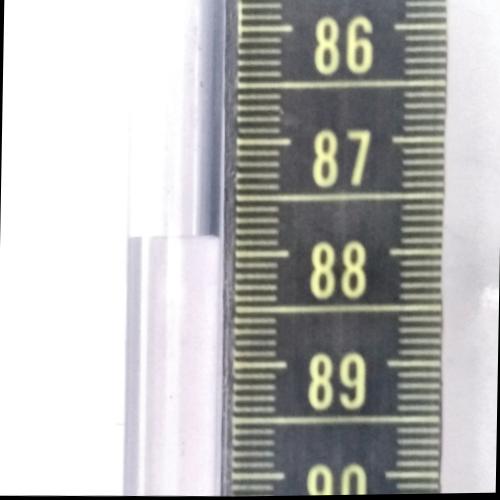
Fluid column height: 87.8 cm